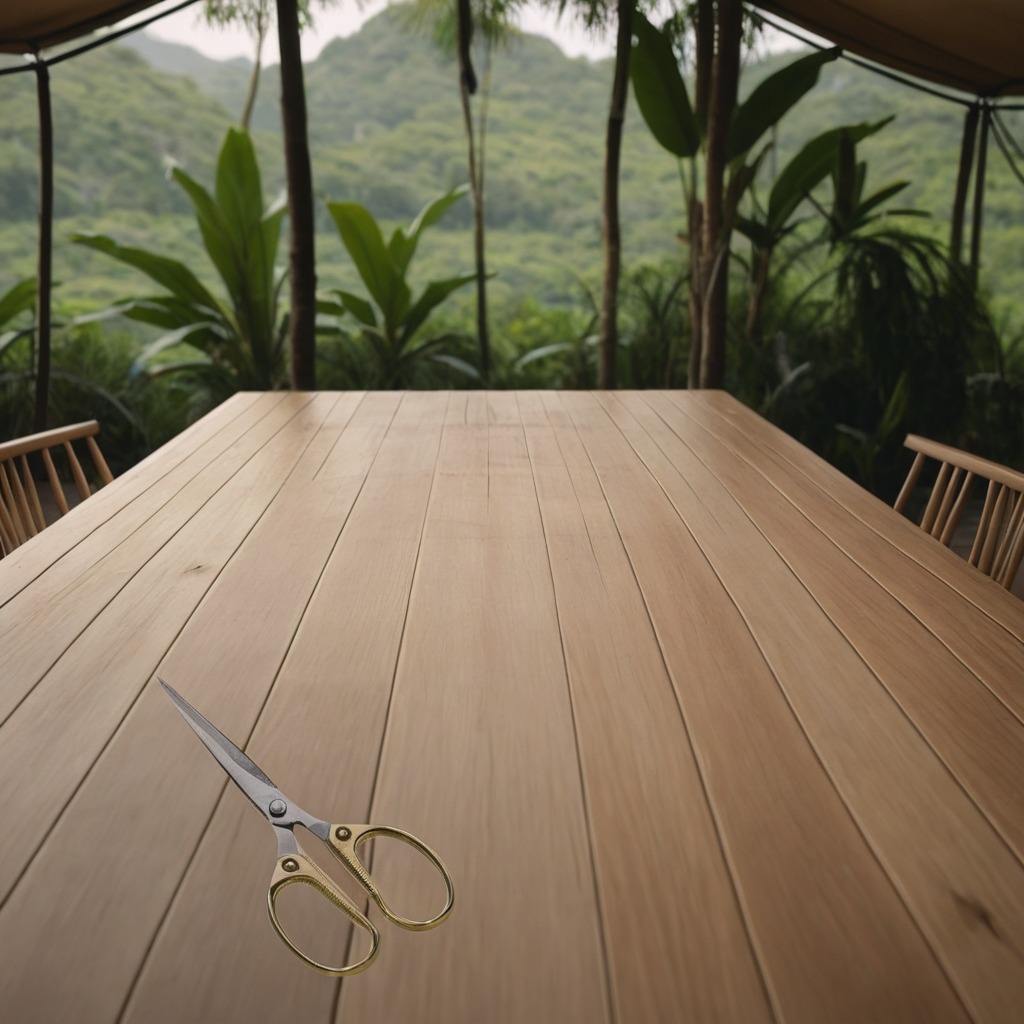
A scissor lies on a wooden table in a jungle field workshop tent.